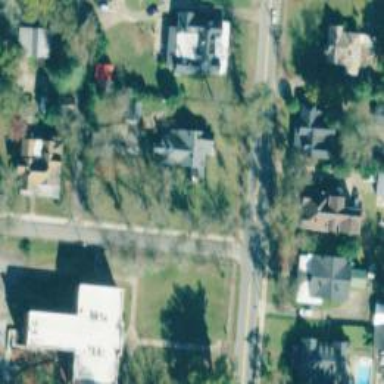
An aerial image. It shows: Marked road crossing.